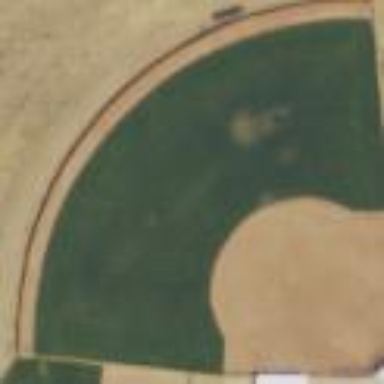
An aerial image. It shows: Softball pitch for leisure sports.